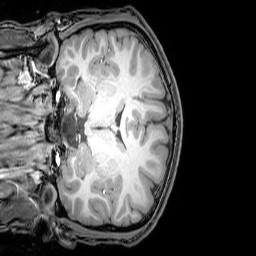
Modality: T1w
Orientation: coronal
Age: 20
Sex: male
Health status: healthy
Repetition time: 0.081 s
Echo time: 0.037 s